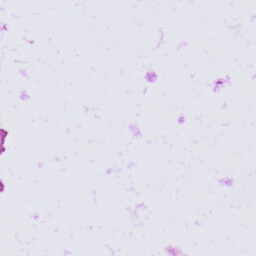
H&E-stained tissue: Prostate